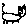
Label: cat